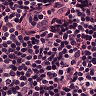
Metastatic tissue present: no